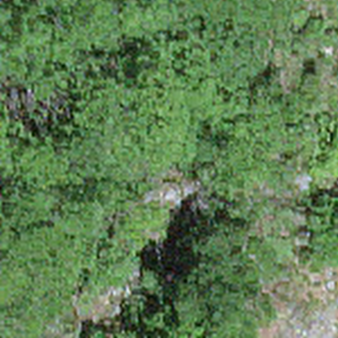
Label: other